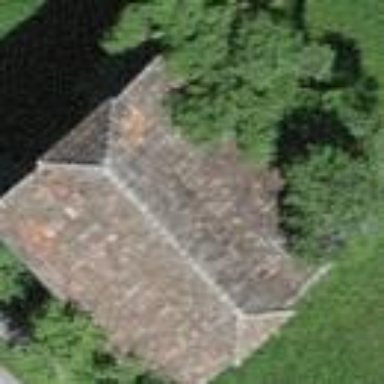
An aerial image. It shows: Rural barn.